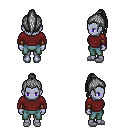
a pixel art fantasy rpg character, female body template, dark elf, purple skin, maroon long-sleeve shirt, teal pants, gray long topknot hairstyle, leather bracers, white slippers, four views (front, back, left, right), 2x2 character sprite sheet, small pixel art, hard edges, no anti-aliasing